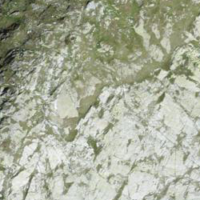
EUNIS habitat code: 31
Species observed at this site:
Capra ibex